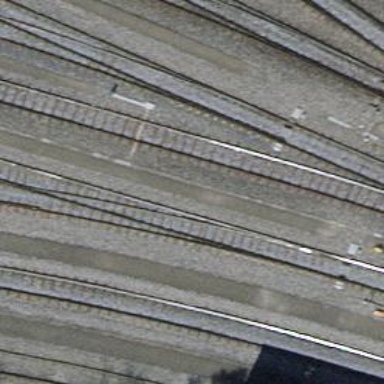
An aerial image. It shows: Railway switch.